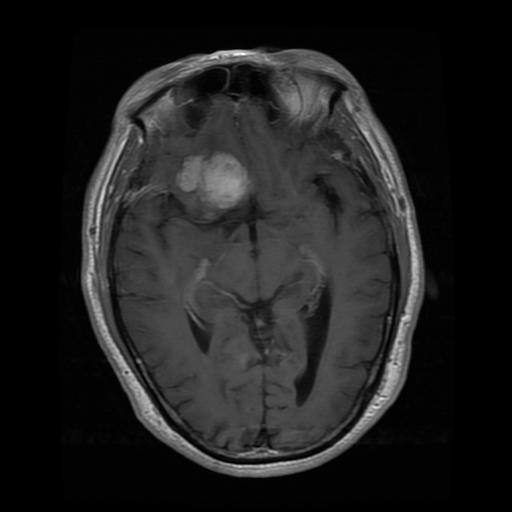
Label: meningioma